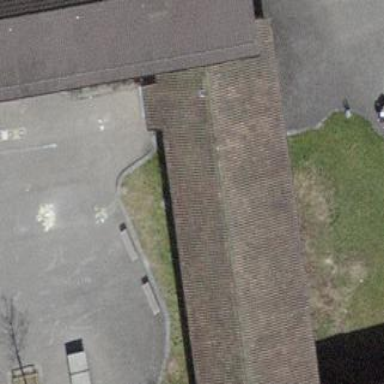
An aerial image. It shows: School building.